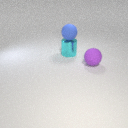
large purple rubber sphere in front of large cyan metal cylinder